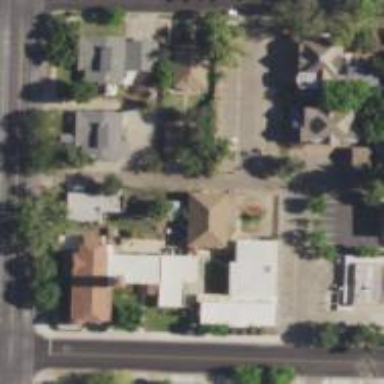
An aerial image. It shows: Alleyway designated as service road.